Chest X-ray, PA view. Patient: 43 years old, sex F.
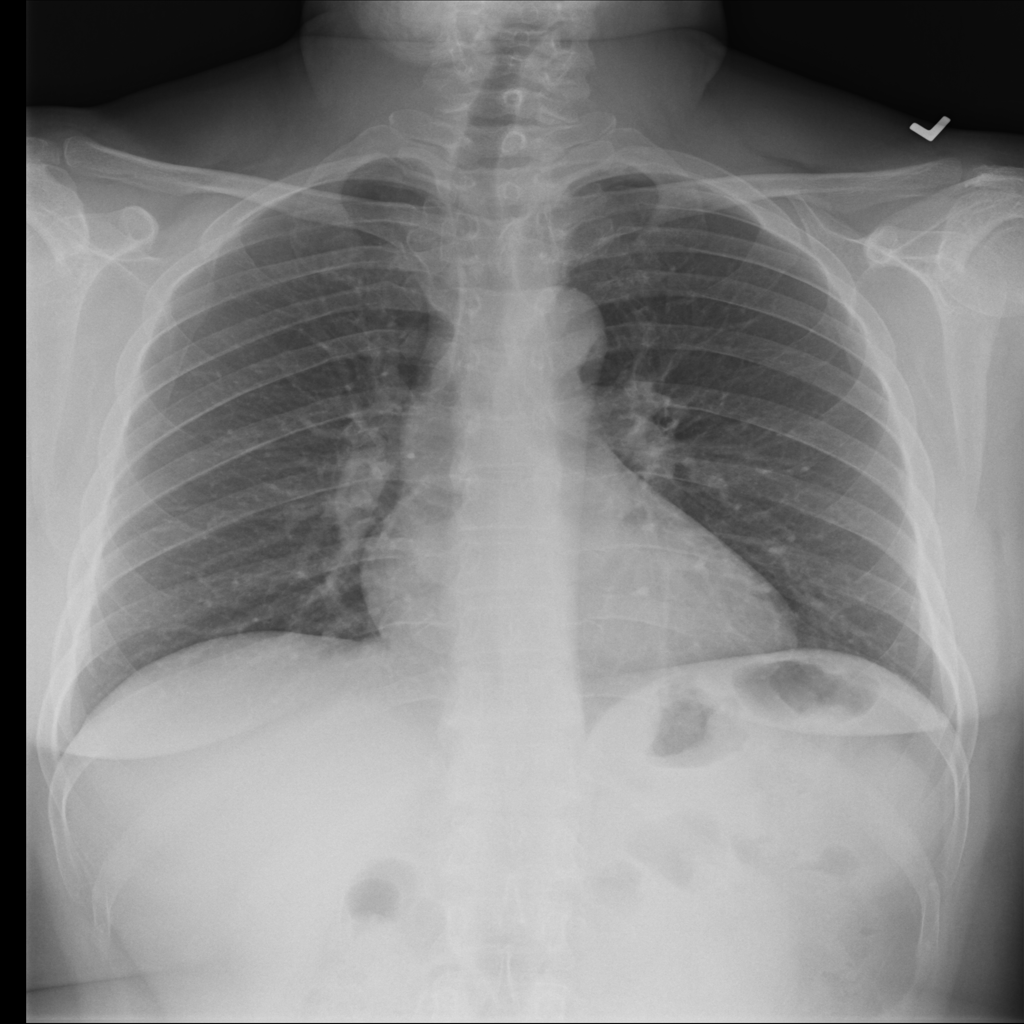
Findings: No Finding